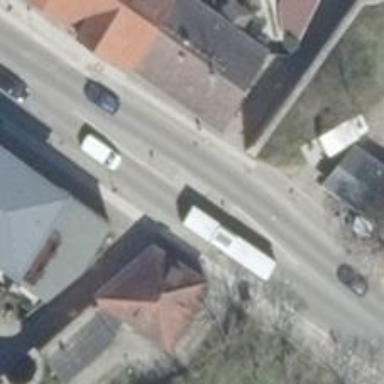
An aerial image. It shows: Uncontrolled road crossing with pedestrian island.